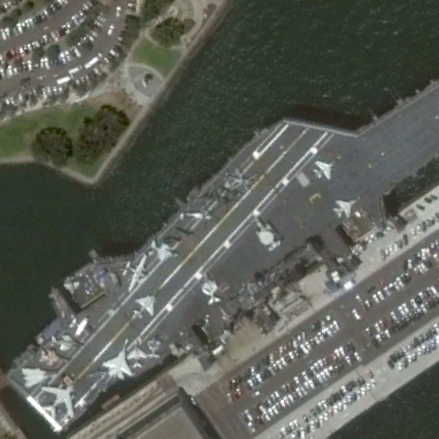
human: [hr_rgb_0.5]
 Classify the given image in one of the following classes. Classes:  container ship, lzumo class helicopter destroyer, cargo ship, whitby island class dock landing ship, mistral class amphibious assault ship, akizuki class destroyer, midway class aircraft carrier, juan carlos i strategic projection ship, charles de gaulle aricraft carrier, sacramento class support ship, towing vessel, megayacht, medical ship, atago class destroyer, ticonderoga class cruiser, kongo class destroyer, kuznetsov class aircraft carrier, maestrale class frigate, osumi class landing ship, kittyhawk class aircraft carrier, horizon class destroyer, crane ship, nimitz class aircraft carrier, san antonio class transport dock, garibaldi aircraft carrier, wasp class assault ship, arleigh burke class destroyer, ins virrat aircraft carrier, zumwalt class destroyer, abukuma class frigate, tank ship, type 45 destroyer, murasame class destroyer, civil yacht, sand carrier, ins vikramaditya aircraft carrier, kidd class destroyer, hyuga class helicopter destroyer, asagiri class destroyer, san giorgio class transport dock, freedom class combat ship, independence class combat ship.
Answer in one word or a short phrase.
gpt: Midway class aircraft carrier